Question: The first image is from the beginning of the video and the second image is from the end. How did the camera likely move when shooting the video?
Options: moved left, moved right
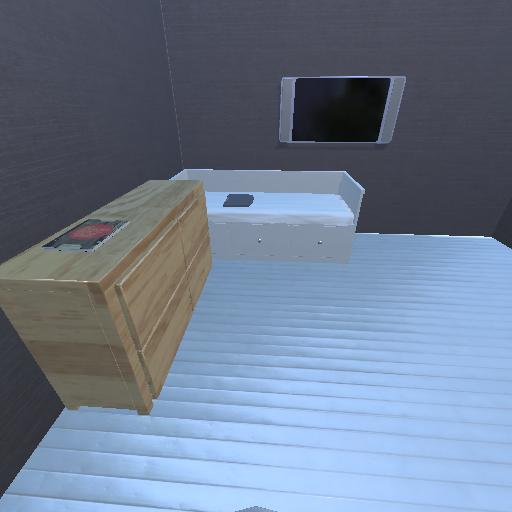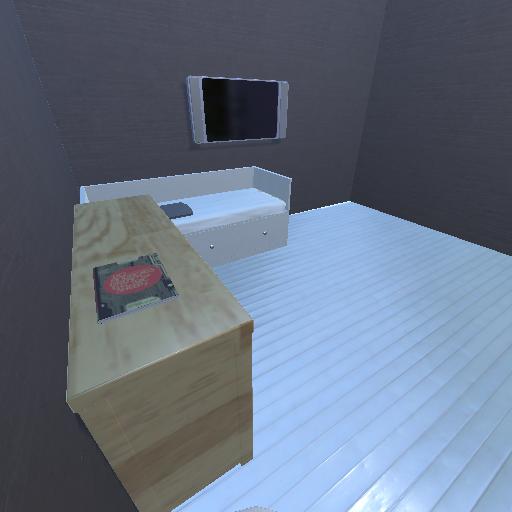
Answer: moved left